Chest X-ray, PA view. Patient: 36 years old, sex M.
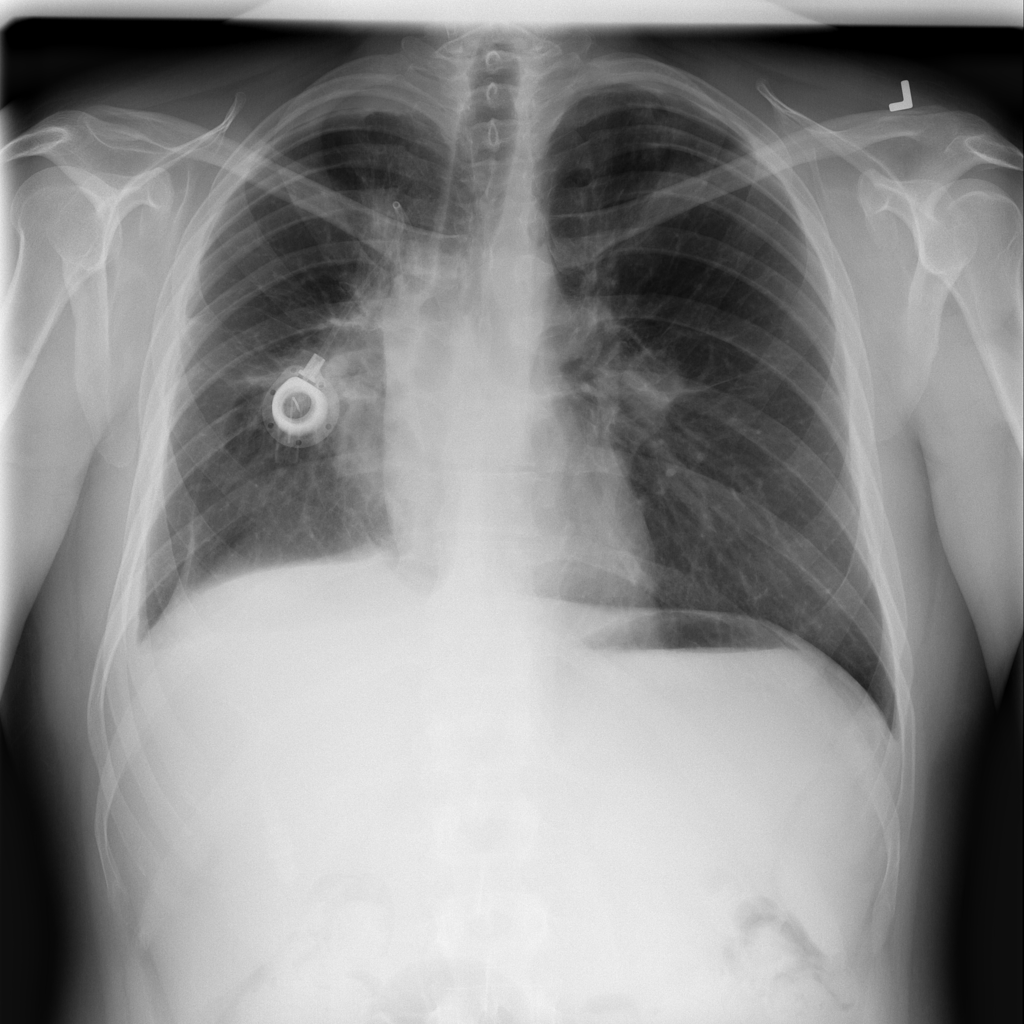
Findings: No Finding